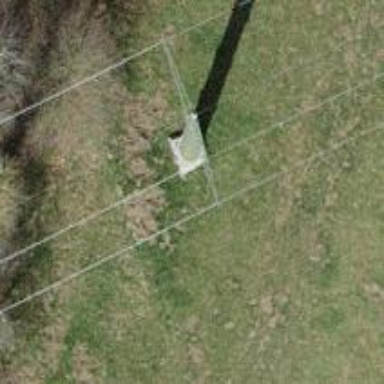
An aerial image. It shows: Power pole.